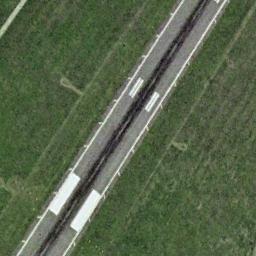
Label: runway